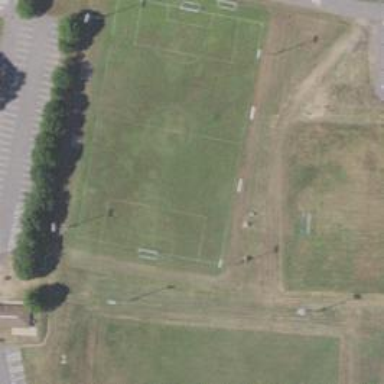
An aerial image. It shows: Soccer pitch for outdoor sports and leisure activities.